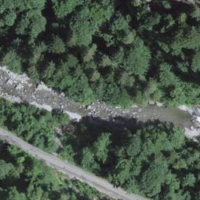
EUNIS habitat code: 43
Species observed at this site:
Sambucus racemosa